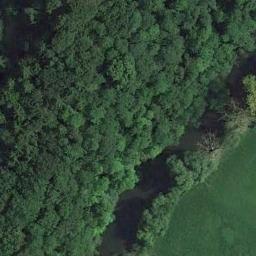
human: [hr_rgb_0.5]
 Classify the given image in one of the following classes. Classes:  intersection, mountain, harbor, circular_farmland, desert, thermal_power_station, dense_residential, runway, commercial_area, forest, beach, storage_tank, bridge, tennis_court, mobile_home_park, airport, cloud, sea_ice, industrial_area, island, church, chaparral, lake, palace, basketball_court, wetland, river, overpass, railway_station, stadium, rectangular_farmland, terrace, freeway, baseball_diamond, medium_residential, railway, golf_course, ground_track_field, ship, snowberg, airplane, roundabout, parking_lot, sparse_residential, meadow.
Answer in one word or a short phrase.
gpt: forest